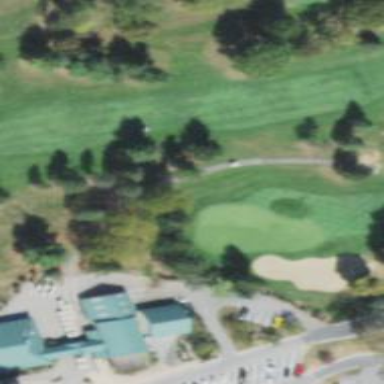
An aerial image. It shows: Service road designated as golf cart path.